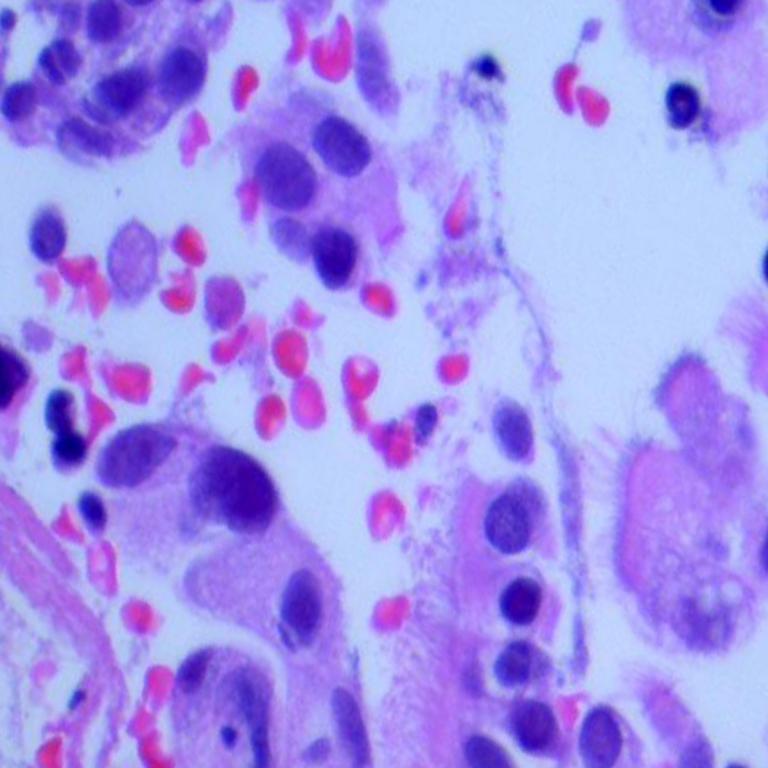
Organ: lung
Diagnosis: adenocarcinomas